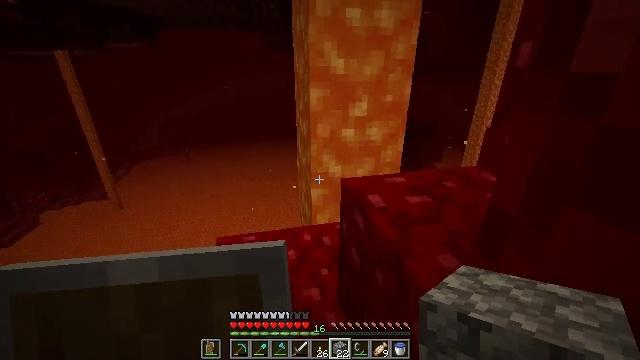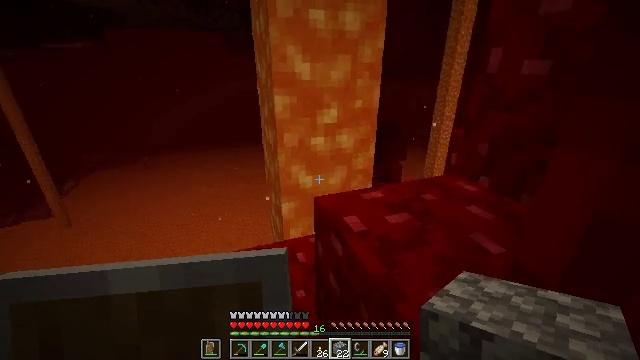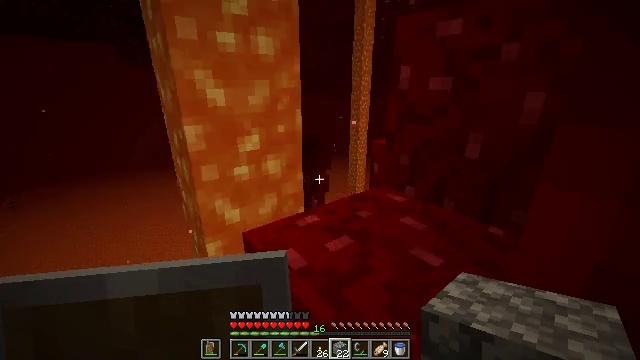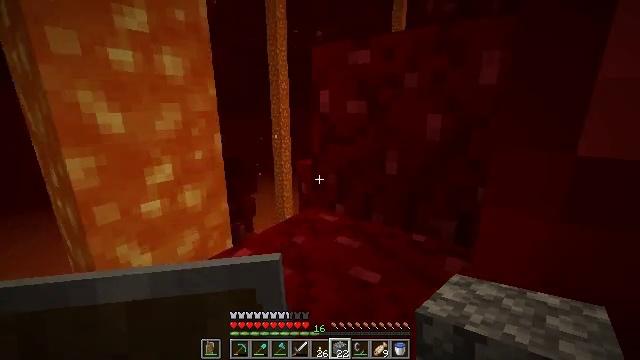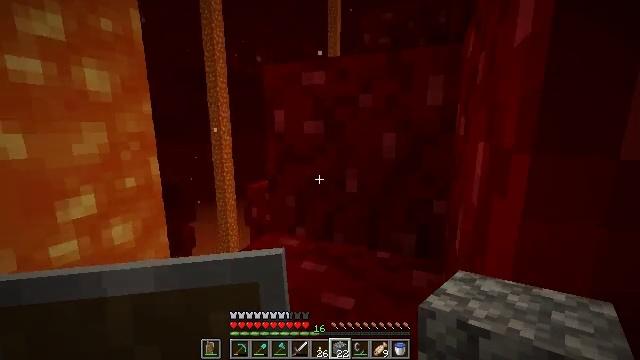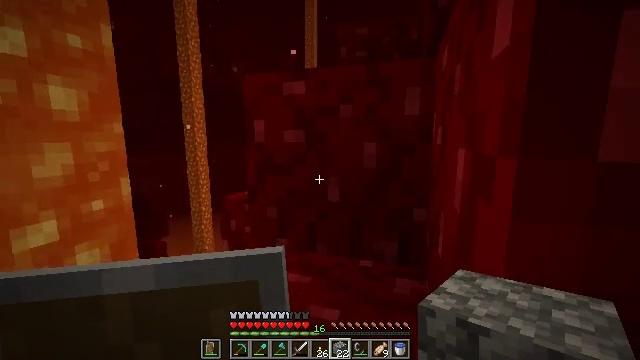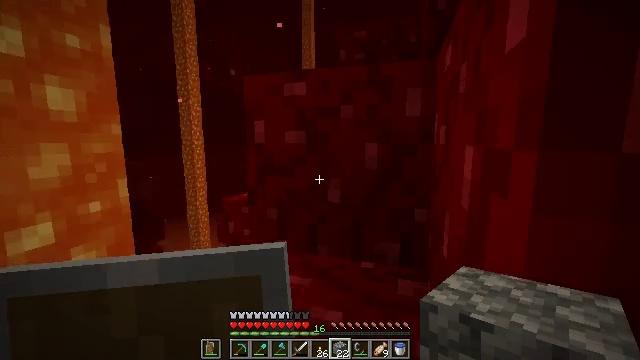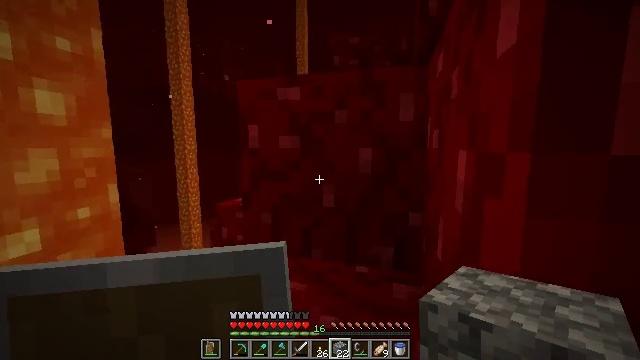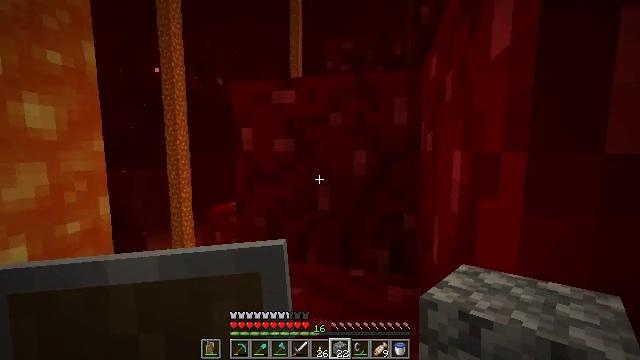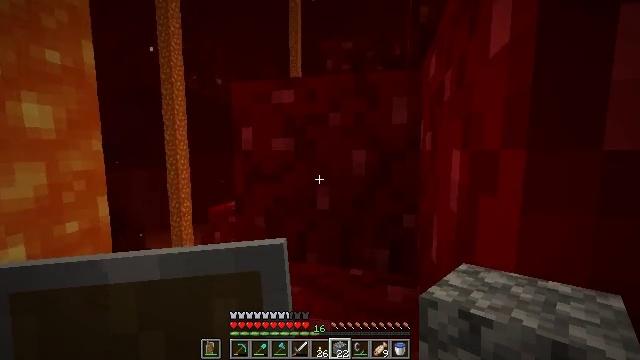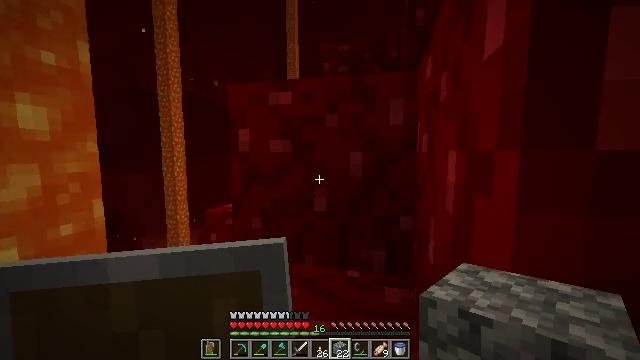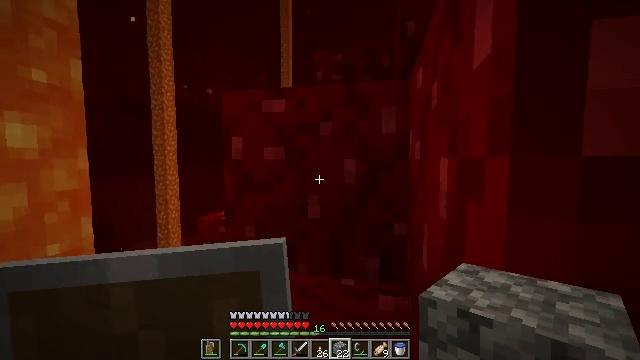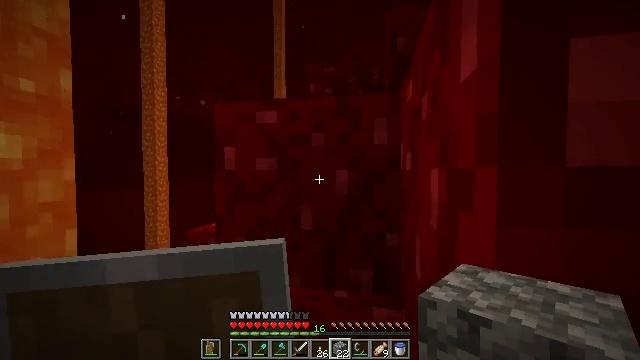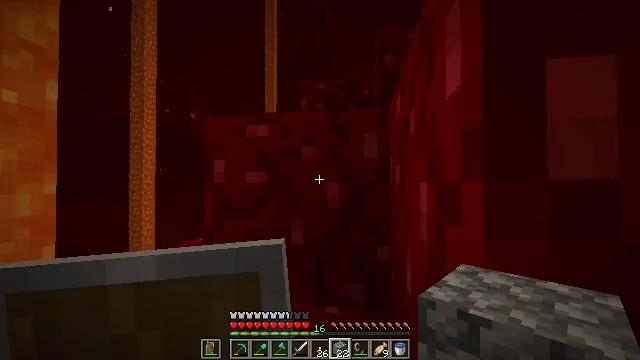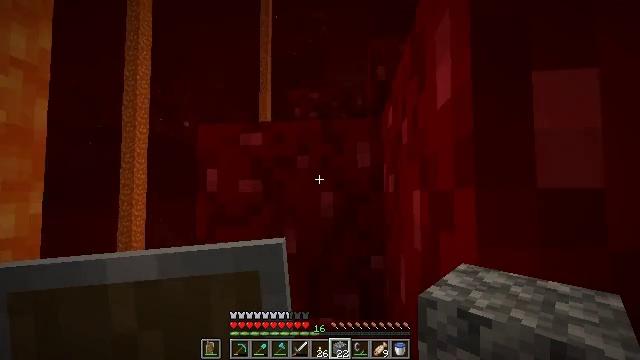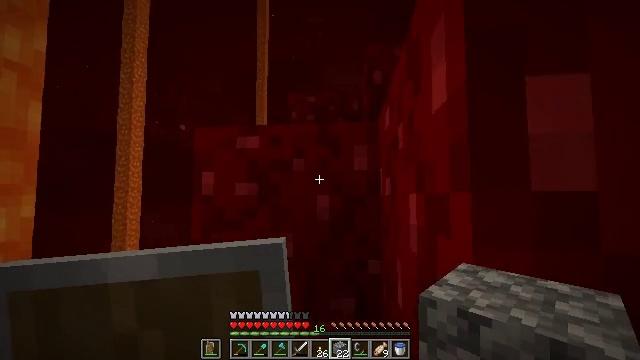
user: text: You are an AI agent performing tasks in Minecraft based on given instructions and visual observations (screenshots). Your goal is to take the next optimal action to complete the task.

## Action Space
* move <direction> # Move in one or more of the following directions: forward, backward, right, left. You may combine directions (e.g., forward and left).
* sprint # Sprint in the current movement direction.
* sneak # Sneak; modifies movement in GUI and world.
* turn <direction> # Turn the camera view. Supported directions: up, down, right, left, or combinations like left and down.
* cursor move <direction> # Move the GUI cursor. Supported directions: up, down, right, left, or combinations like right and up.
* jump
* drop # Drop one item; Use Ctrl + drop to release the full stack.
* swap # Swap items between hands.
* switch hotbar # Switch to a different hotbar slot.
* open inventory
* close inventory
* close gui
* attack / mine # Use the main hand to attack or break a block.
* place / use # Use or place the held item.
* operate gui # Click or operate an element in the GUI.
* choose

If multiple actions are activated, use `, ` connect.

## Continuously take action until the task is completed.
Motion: motion action
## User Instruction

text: Mine the nether wart block in the Nether.
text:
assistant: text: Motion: move forward, turn right
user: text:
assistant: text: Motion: move forward, turn right and up
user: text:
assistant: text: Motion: turn right and up
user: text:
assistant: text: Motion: turn right and up
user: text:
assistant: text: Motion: turn right and up
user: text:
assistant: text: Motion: no_op
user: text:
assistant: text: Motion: turn right and up
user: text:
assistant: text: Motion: turn right
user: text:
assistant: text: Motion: no_op
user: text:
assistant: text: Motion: no_op
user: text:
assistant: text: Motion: turn right and up
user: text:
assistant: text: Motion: turn right and up
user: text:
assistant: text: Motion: turn right and up
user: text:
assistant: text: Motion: turn right and up
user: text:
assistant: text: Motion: no_op
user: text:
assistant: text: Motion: move left
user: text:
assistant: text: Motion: move forward and move left
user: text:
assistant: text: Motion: move forward and move left
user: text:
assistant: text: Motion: turn right
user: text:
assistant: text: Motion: turn right
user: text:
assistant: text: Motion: turn right
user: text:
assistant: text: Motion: turn right
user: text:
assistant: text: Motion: turn right and down
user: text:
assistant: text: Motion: turn right
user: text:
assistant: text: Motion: turn right
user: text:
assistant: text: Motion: no_op
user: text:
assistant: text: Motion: move forward, jump
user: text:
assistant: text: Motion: move forward, jump
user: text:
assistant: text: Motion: move forward, turn down, jump
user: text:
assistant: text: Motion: move forward, jump